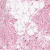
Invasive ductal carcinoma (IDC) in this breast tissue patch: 0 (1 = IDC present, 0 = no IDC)